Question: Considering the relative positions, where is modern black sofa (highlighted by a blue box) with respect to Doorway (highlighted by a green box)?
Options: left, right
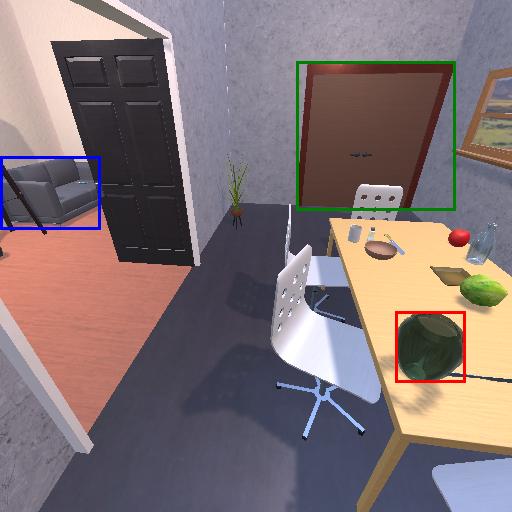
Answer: left